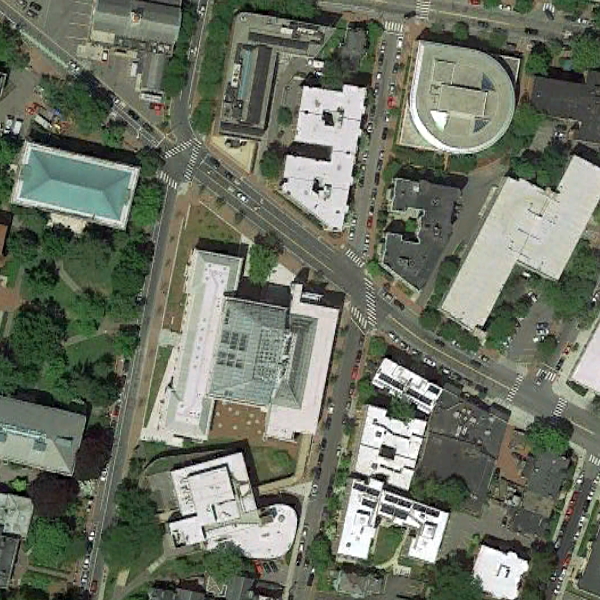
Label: School